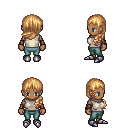
a pixel art fantasy rpg character, female body template, human, dark skin, white sleeveless shirt, teal pants, light blonde left-swept hairstyle, cloth bracers, metal boots, four views (front, back, left, right), 2x2 character sprite sheet, small pixel art, hard edges, no anti-aliasing